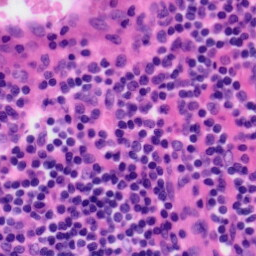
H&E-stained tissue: Tonsil